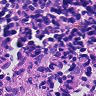
Metastatic tissue present: no